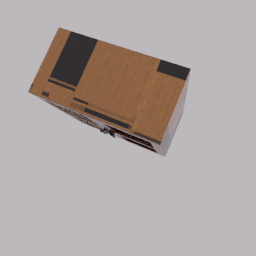
Label: furniture